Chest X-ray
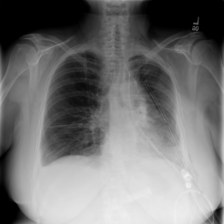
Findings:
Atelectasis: negative
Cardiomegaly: negative
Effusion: positive
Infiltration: negative
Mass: negative
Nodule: negative
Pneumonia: negative
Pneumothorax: negative
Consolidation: negative
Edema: negative
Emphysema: negative
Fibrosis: negative
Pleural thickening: negative
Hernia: negative